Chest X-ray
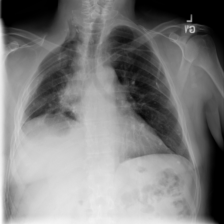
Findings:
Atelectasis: negative
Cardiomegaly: negative
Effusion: negative
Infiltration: negative
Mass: negative
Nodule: negative
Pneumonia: negative
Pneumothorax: negative
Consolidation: negative
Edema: negative
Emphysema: negative
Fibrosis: negative
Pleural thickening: negative
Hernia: negative